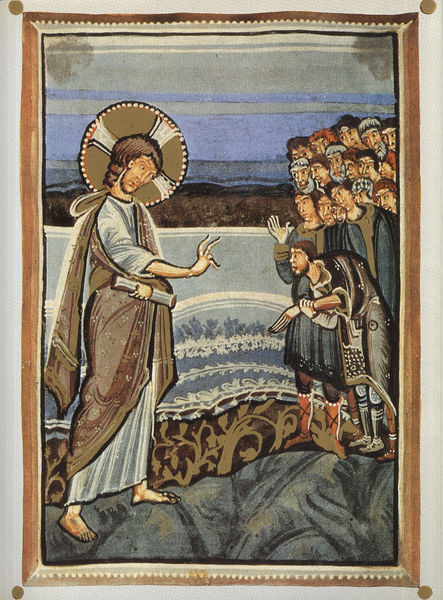
Titel: Evangeliar der Äbtissin Hitda von Meschede
Institution: Darmstadt, Hessische Landesbibliothek
Schlagwörter: blau, gott, gruppe, hand, himmel, mann, meer, umhang, wasser, landschaft, menschen, see, braun, bunt, finger, grau, männer, teppich, versammlung, bart, arm, büsche, gewand, mantel, wellen, papier, moses, buch, barfuß, viele, rolle, gestus, heiligenschein, nimbus, christus, jesus, gemeinde, segen, segnen, schriftrolle, tunika, miniatur, ikone, dokument, buchmalerei, manteltuch, otttonisch, egensgestus